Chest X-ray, PA view. Patient: 60 years old, sex M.
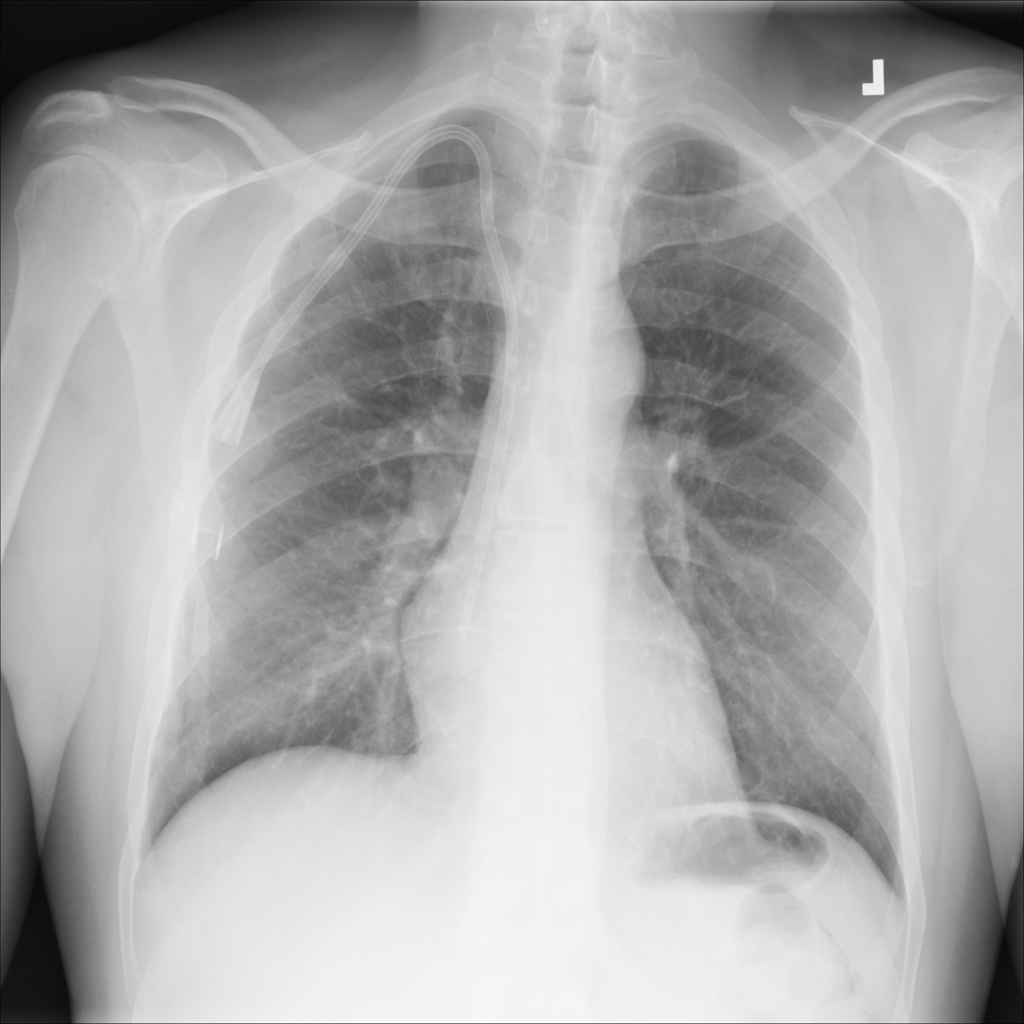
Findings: No Finding